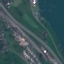
Land use / land cover class: Highway